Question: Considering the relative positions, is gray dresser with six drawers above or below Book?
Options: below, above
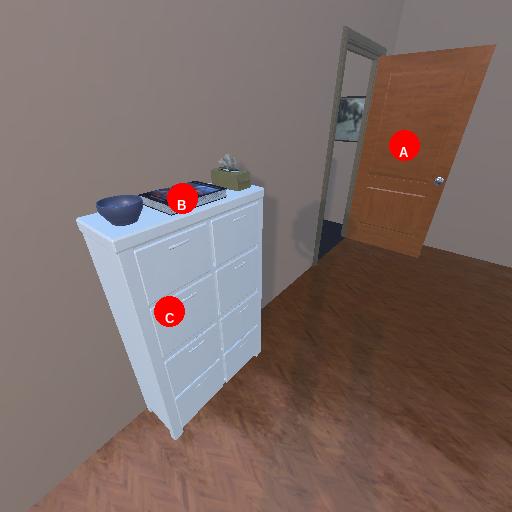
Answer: below